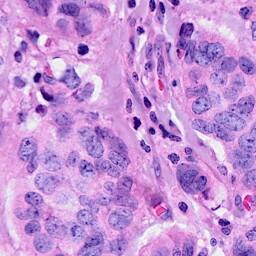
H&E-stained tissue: Breast